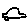
Label: car